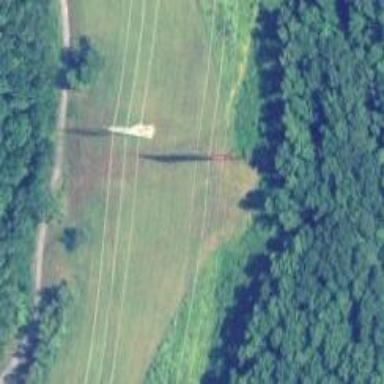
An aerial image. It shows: Power tower.